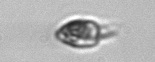
Label: Balanion